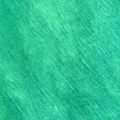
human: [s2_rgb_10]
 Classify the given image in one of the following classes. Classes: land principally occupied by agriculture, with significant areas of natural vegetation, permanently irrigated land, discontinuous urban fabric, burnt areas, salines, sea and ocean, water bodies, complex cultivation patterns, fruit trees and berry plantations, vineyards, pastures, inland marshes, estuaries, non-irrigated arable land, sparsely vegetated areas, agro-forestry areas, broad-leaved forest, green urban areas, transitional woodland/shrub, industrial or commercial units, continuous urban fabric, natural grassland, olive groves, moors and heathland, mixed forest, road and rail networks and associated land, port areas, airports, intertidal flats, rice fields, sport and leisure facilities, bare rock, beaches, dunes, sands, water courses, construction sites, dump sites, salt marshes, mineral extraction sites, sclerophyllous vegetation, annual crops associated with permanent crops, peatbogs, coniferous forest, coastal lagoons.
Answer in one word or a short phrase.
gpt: sea and ocean